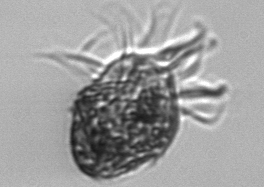
Label: Strombidium_morphotype1